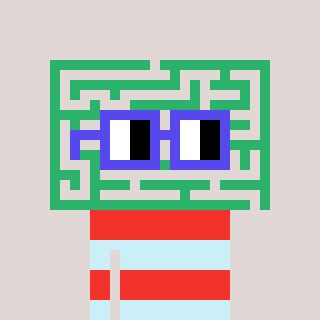
a pixel art character with square blue glasses, a maze-shaped head and a cold-colored body on a warm background